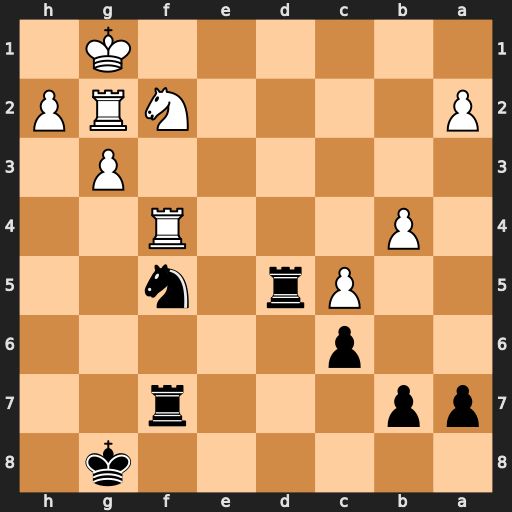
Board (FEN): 6k1/pp3r2/2p5/2Pr1n2/1P3R2/6P1/P4NRP/6K1
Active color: b
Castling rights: -
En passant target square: -
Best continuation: Ne3 Rxf7 Kxf7 h4 Nxg2